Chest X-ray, AP view. Patient: 70 years old, sex M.
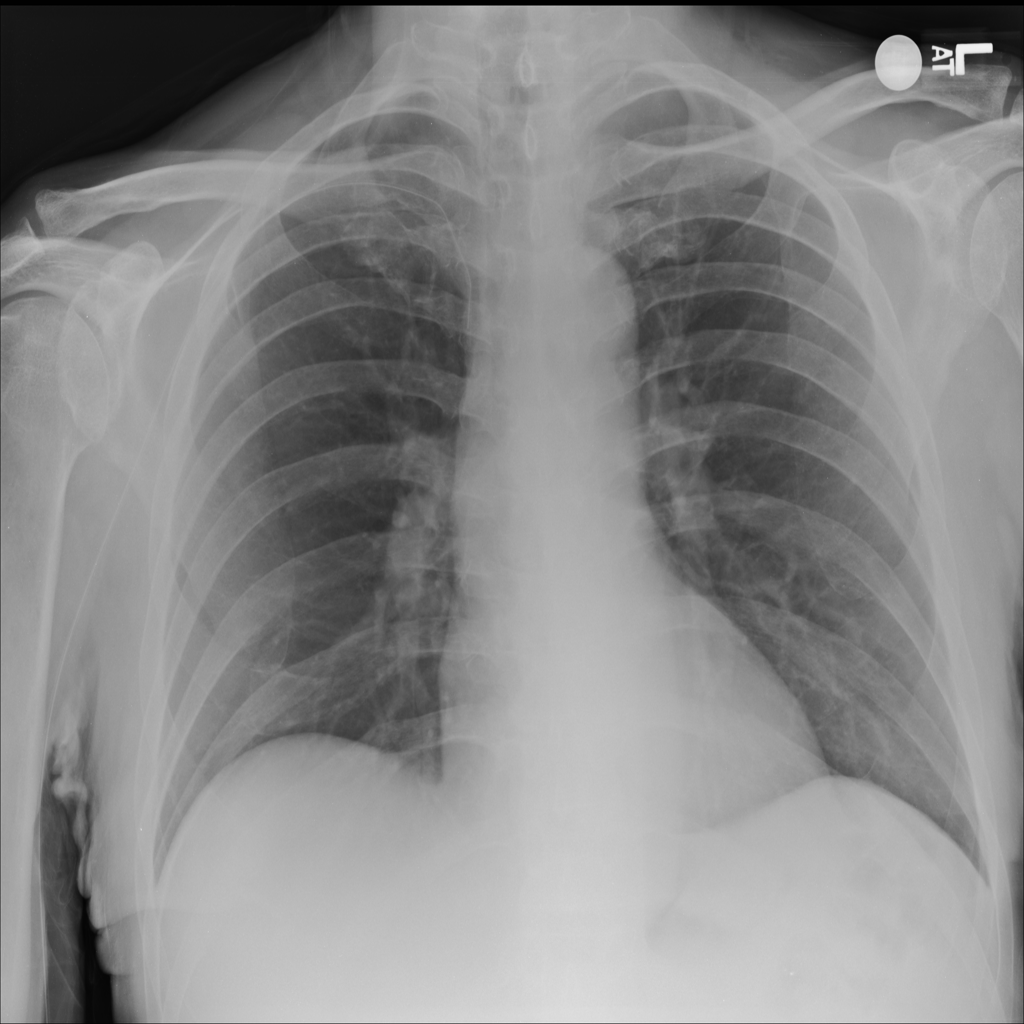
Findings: No Finding